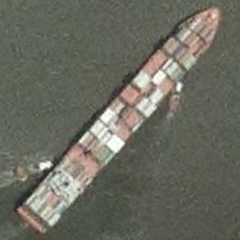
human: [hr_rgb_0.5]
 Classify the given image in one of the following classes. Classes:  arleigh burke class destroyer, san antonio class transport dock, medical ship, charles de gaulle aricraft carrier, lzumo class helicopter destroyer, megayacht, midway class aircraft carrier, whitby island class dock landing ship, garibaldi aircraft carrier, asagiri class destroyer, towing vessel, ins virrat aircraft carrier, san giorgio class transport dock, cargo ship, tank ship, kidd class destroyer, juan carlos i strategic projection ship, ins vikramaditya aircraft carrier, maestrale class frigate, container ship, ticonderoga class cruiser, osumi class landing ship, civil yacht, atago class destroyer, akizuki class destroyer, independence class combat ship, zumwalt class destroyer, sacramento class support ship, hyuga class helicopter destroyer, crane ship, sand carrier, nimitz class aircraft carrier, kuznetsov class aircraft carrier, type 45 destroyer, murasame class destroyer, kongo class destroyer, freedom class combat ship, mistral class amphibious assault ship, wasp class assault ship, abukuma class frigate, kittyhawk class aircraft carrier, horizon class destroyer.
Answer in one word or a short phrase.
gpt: Container ship